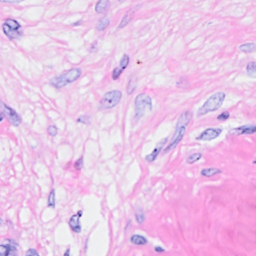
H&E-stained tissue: Breast